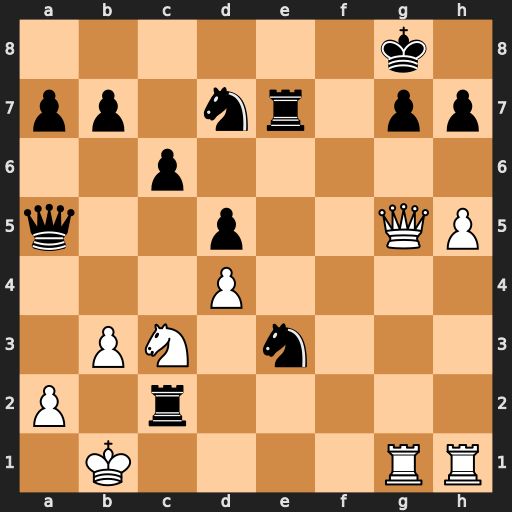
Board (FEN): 6k1/pp1nr1pp/2p5/q2p2QP/3P4/1PN1n3/P1r5/1K4RR
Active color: w
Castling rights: -
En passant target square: -
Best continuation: Qxe7 Rc1+ Rxc1